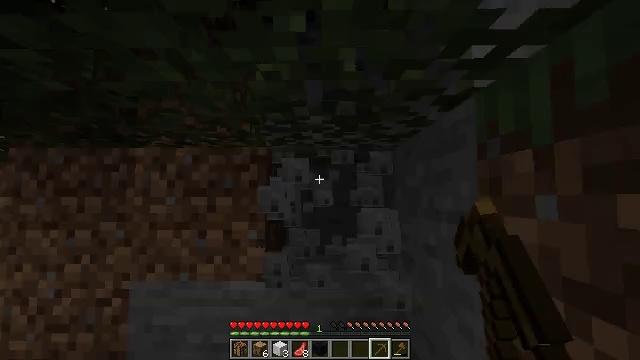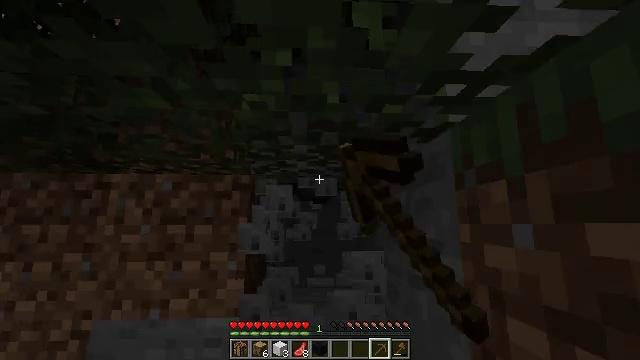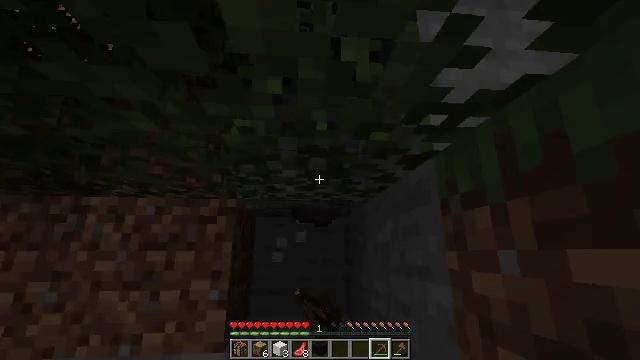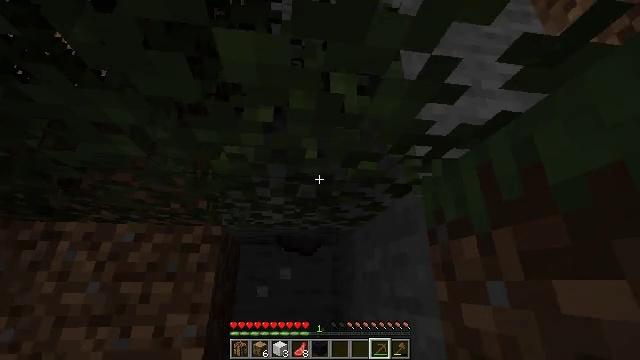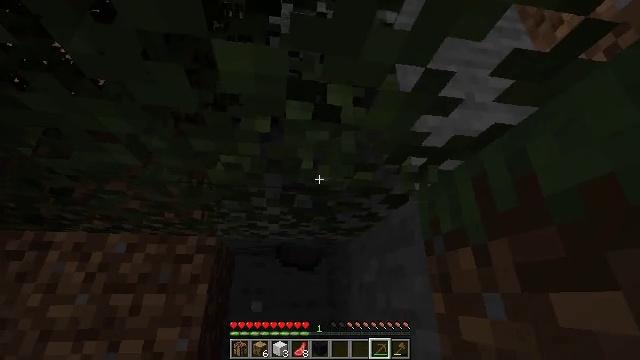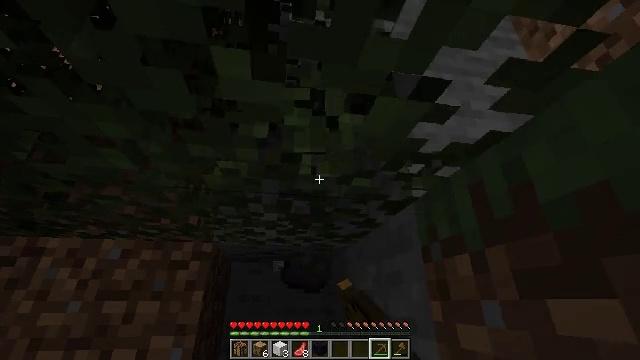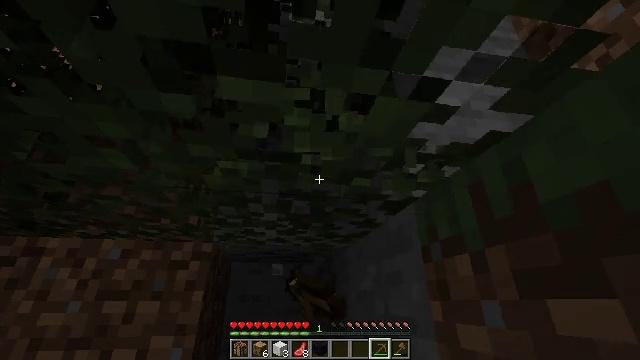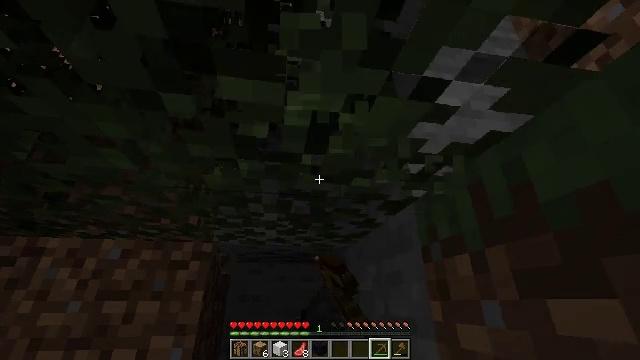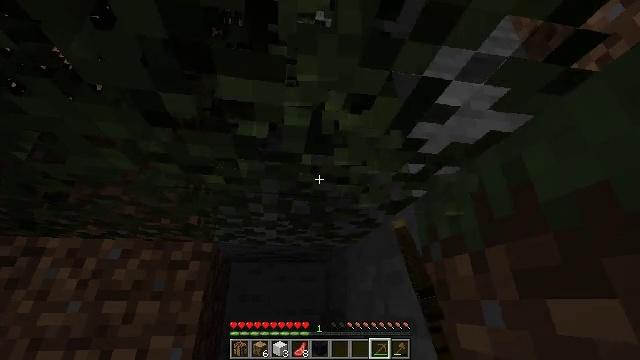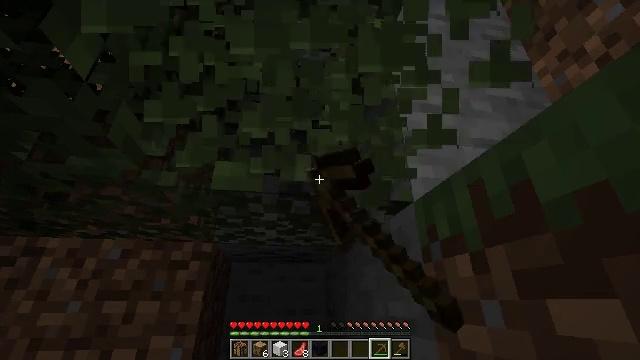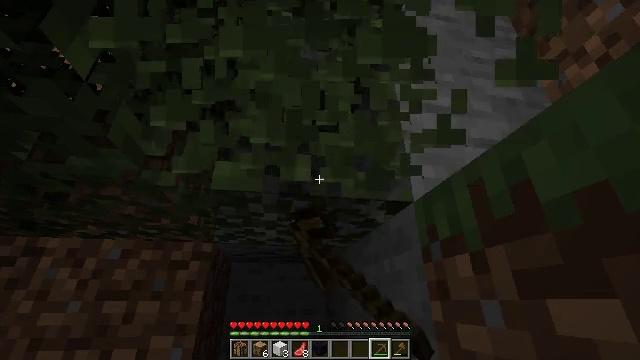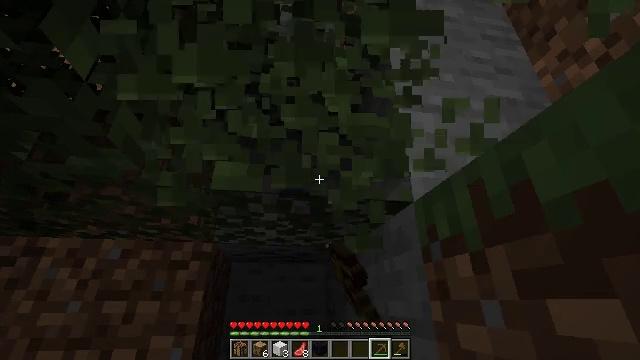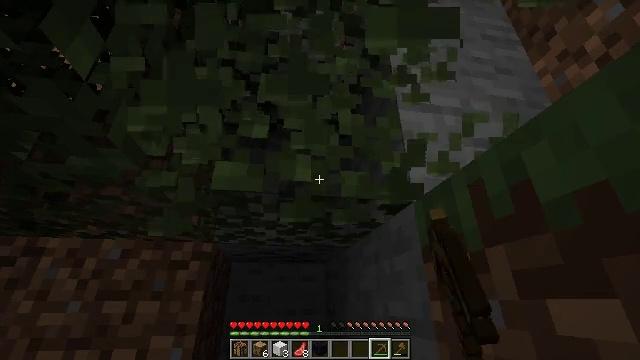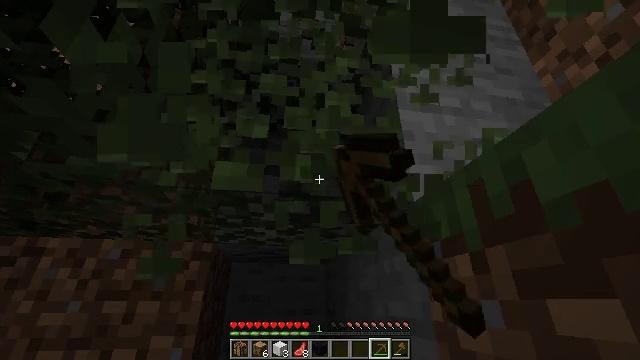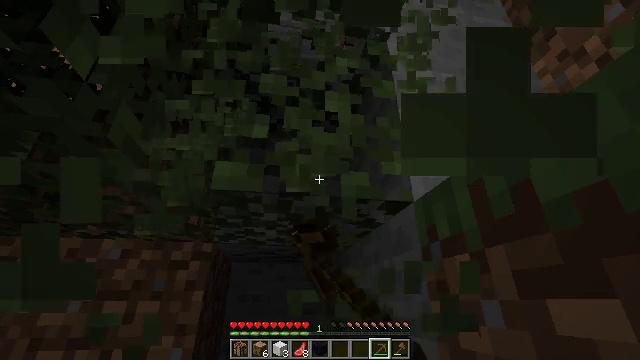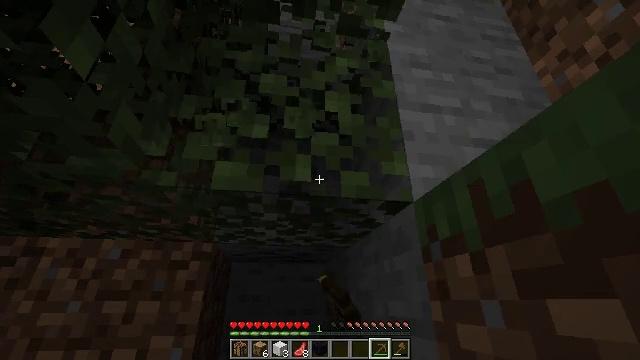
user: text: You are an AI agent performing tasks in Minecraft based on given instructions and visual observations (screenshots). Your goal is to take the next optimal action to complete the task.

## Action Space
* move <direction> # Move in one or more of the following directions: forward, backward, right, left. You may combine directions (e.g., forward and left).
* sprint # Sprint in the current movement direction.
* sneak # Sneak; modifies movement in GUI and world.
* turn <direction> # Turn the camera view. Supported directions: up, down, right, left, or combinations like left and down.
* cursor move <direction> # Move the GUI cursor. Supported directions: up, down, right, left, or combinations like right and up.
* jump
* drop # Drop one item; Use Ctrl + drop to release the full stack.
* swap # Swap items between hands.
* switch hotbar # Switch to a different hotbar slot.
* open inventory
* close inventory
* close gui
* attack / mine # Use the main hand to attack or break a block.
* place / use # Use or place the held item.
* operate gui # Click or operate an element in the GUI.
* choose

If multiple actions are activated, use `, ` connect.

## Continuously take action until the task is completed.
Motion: motion action
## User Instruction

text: Break the birch leaves block.
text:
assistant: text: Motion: turn right and up, attack / mine
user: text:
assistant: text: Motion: turn right and up, attack / mine
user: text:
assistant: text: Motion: turn right and up, attack / mine
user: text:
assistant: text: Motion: turn up, attack / mine
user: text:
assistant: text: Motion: turn up, attack / mine
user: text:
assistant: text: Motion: attack / mine
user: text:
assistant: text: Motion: attack / mine
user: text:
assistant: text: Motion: attack / mine
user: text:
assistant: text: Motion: attack / mine
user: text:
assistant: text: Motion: attack / mine
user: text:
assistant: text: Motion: attack / mine
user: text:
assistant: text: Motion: attack / mine
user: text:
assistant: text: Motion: attack / mine
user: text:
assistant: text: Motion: attack / mine
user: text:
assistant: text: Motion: attack / mine
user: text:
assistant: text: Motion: attack / mine
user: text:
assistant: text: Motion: attack / mine
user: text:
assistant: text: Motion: attack / mine
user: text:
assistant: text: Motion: attack / mine
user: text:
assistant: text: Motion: attack / mine
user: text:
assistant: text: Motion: attack / mine
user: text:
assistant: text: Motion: attack / mine
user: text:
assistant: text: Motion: attack / mine
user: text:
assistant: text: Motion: attack / mine
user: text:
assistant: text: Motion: turn down, attack / mine
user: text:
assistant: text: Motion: attack / mine
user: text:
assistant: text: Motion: attack / mine